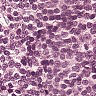
Metastatic tissue present: no